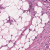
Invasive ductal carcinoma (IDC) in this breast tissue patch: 1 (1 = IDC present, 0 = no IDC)